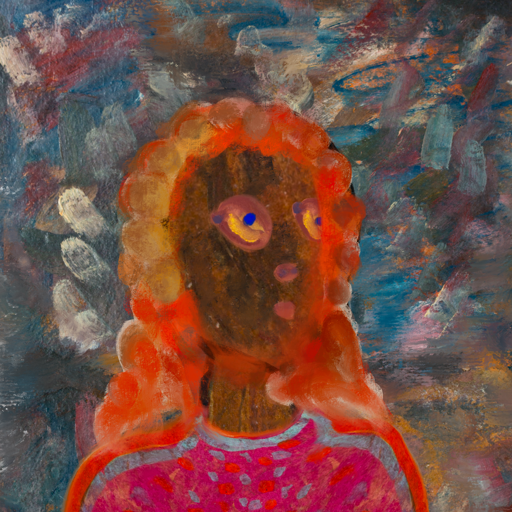
Background: Boggyland, Head And Neck Side: Mosgoul, Face Side: Mother_And_Son_Son, Bust: Sisters, Hair Side: Rupkatha, Head Accessory: Blank, Second Necklace: Blank, Necklace: Blank, Baby: Blank